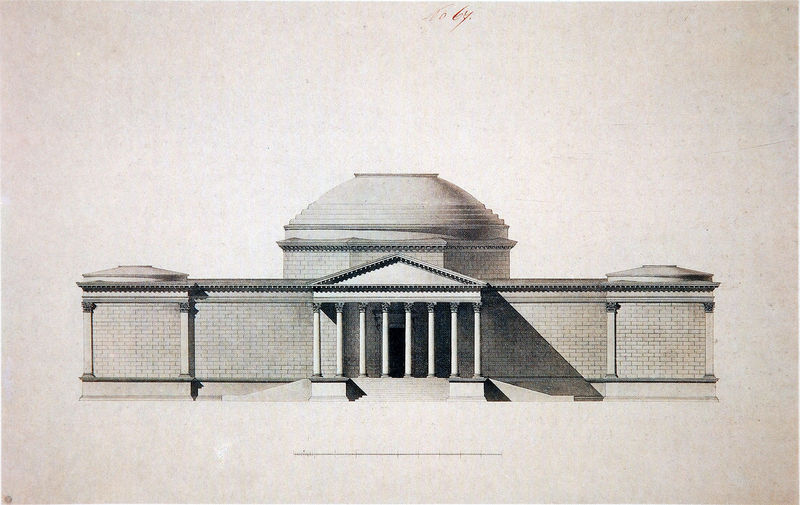
Titel: Glyptothek am Königsplatz in München, Aufriss Fassade (Projekt I)
Künstler: Carl von Fischer
Standort: München
Institution: Architektursammlung der Technischen Universität
Schlagwörter: flügel, schatten, weiß, dreieck, grau, licht, paris, schwarz, skizze, säule, säulen, tür, zeichnung, dach, gebäude, alt, wand, architektur, sockel, stein, kirche, klassizismus, front, frontal, rund, turm, amphore, oktagon, papier, ecke, schlagschatten, ansicht, fassade, dächer, giebel, mauer, ziegel, grafik, graphik, massiv, backstein, empore, pilaster, kuppel, treppe, treppen, symmetrie, starr, aufgang, stufen, plinthe, podest, tor, halle, eingang, gewölbe, antike, palast, palazzo, festung, mauerwerk, schnitt, seite, schwarzweiß, entwurf, architrav, arkaden, kapitelle, pantheon, rom, kapitell, ecken, fries, dreiecksgiebel, portal, rustika, geometrisch, sims, gesims, risalit, ziffer, gestaffelt, portikus, antik, griechenland, freitreppe, plan, korinth, porticus, tempel, museum, rampe, basis, prunk, korinthisch, geometrie, bau, kapitol, sechseck, glyptothek, königsplatz, gebälk, klenze, schinkel, tempelanlage, klassizistisch, backsteine, akanthus, massstab, aufriss, flachdach, ädikula, rotunde, fundament, treppenaufgang, gemauert, vorhalle, neoklassizismus, kuppelbau, architekturskizze, blindh, boulee, kuppeldach, papierarchitektur, pffeiler, pilasster, pilater, podesttempel, rhytmisierung, seckseck, stufenkuppel, tempelarchitektur, kapiteööe, prachtbau, stabi, by, runde kuppel